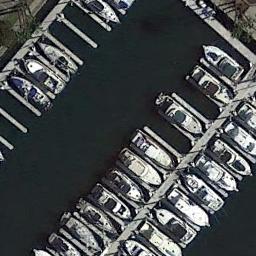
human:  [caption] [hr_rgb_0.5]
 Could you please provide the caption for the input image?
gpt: Lots of ships are in the harbor .

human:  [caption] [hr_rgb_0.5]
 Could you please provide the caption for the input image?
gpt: There are many yachts moored neatly on the sea side of the harbor and many empty spaces are left .

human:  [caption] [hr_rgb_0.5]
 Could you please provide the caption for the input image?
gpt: The harbor has many branches .

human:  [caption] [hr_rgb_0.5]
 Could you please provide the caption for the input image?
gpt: The harbor has lots of neatly docked boats and the color of the waters is dark green .

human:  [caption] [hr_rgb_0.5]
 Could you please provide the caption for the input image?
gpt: There are many ships docked neatly at the harbor .